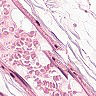
Metastatic tissue present: no